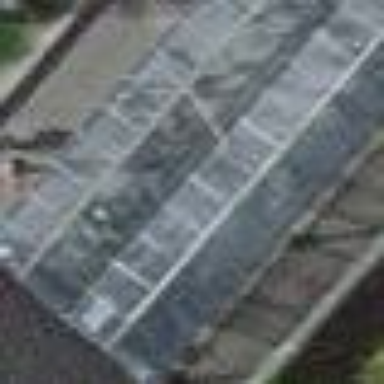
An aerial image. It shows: Glass roof covers bicycle parking area with wall loops.